Question: I'm trying to get self sizing 'UICollectionViewCells' working with Auto Layout, but I can't seem to get the cells to size themselves to the content. I'm having trouble understanding how the cell's size is updated from the contents of what's inside the cell's contentView.
Here's the setup I've tried:
- 'UICollectionViewCell''UITextView'- 'UITextView'- 'UITextView'- 'UITextView'- 'UITextView''UITextView'
Here's what it looks like with the cell background set to red, and the 'UITextView' background set to Blue:

I put the project that I've been playing with on GitHub <URL>.
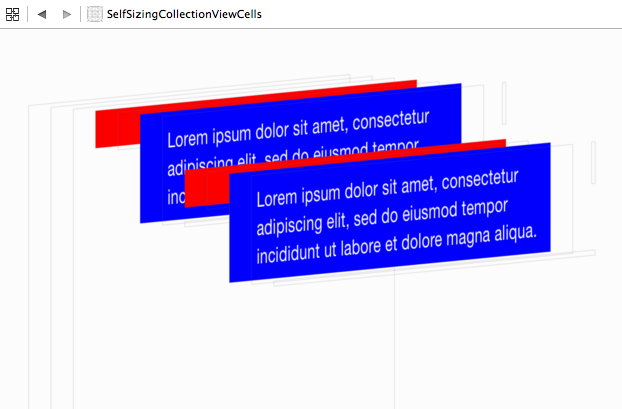
Answer: > This answer is outdated from iOS 14 with the addition of compositional layouts. Please consider updating the <URL>
# Updated for Swift 5
'preferredLayoutAttributesFittingAttributes' renamed to 'preferredLayoutAttributesFitting' and use auto sizing
---
# Updated for Swift 4
'systemLayoutSizeFittingSize' renamed to 'systemLayoutSizeFitting'
---
# Updated for iOS 9
After seeing my GitHub solution break under iOS 9 I finally got the time to investigate the issue fully. I have now updated the repo to include several examples of different configurations for self sizing cells. My conclusion is that self sizing cells are great in theory but messy in practice. A word of caution when proceeding with self sizing cells.
Check out my <URL>
---
Self sizing cells are only supported with flow layout so make sure thats what you are using.
There are two things you need to setup for self sizing cells to work.
#1. Set 'estimatedItemSize' on 'UICollectionViewFlowLayout'
Flow layout will become dynamic in nature once you set the 'estimatedItemSize' property.
'''
self.flowLayout.estimatedItemSize = UICollectionViewFlowLayout.automaticSize
'''
#2. Add support for sizing on your cell subclass
This comes in 2 flavours; Auto-Layout custom override of 'preferredLayoutAttributesFittingAttributes'.
### Create and configure cells with Auto Layout
I won't go to in to detail about this as there's a brilliant <URL>.
Things you do need to be aware of is that your cell needs to be more seriously constrained than a Table View Cell. For instance, if you want your width to be dynamic then your cell needs a height constraint. Likewise, if you want the height to be dynamic then you will need a width constraint to your cell.
### Implement preferredLayoutAttributesFittingAttributes in your custom cell
When this function is called your view has already been configured with content (i.e. 'cellForItem' has been called). Assuming your constraints have been appropriately set you could have an implementation like this:
'''
//forces the system to do one layout pass
var isHeightCalculated: Bool = false
override func preferredLayoutAttributesFitting(_ layoutAttributes: UICollectionViewLayoutAttributes) -> UICollectionViewLayoutAttributes {
//Exhibit A - We need to cache our calculation to prevent a crash.
if !isHeightCalculated {
setNeedsLayout()
layoutIfNeeded()
let size = contentView.systemLayoutSizeFitting(layoutAttributes.size)
var newFrame = layoutAttributes.frame
newFrame.size.width = CGFloat(ceilf(Float(size.width)))
layoutAttributes.frame = newFrame
isHeightCalculated = true
}
return layoutAttributes
}
'''
On iOS 9 the behaviour changed a bit that could cause crashes on your implementation if you are not careful (See more <URL>. When you implement 'preferredLayoutAttributesFittingAttributes' you need to ensure that you only change the frame of your layout attributes once. If you don't do this the layout will call your implementation indefinitely and eventually crash. One solution is to cache the calculated size in your cell and invalidate this anytime you reuse the cell or change its content as I have done with the 'isHeightCalculated' property.
### Experience your layout
At this point you should have 'functioning' dynamic cells in your collectionView. I haven't yet found the out-of-the box solution sufficient during my tests so feel free to comment if you have. It still feels like 'UITableView' wins the battle for dynamic sizing IMHO.
##Caveats
Be very mindful that if you are using prototype cells to calculate the estimatedItemSize - this will break if your <URL>, perform the layout, and then remove it from the superview. Alternatively you could also make your cell override the 'traitCollection' getter and return the appropriate traits. It's up to you.
---